Question: I am trying to make my first program. I'm hoping for custom dark mode design, and that requires me to make a custom title bar.
I copied the code for the title bar from someone else, it worked perfectly - custom movable window.
I have carefully merged it with my previous code, though title bar doesn't appear.
Now my guess is I have to call it at the end of my code, but it ends up with errors, as I'm not sure how to properly call it.
Part of code copied from: <URL>
Image:

'''
import sys
from PyQt5 import QtGui, QtCore
from PyQt5.QtGui import QFont
from PyQt5.QtCore import Qt, QPoint
from PyQt5.QtWidgets import QApplication, QWidget, QPushButton, QHBoxLayout, QVBoxLayout, QTextEdit
#fCol = "#e0e0e0"
#bCol = "#212121"
class MainWindow(QWidget):
def __init__(self):
super(MainWindow, self).__init__()
self.layout = QHBoxLayout()
self.textArea = QTextEdit("Lorem ipsum...")
self.layout.addWidget(self.textArea)
self.textArea.setStyleSheet("QTextEdit {color:white;background-color:#212121;border-radius:+16px;}")
self.sans = QFont("Segoe UI",20)
self.textArea.setFont(self.sans)
self.btnLayout = QVBoxLayout()
self.btnLayout.addWidget(QPushButton("Open"))
self.btnLayout.addWidget(QPushButton("Setup"))
self.btnLayout.addWidget(QPushButton("Find"))
self.setStyleSheet("QPushButton {max-width:200px;color:#4fc3f7;background-color:#424242;border:2px solid #4fc3f7;border-radius:16px;font-size:35px;font-weight:bold;}" + "QPushButton:hover {color:#212121;background-color:#4fc3f7;}" + "QPushButton:pressed {color:white;background-color:#212121;border-color:white;}")
self.status = QTextEdit()
self.status.insertPlainText("Successfully loaded" + "
Open a file...")
self.status.setReadOnly(1)
self.status.setStyleSheet("QTextEdit {color:white;background-color:#212121;border-radius:+16px;font-size:14px;max-width:200px;}")
self.btnLayout.addWidget(self.status)
self.layout.addLayout(self.btnLayout)
self.setLayout(self.layout)
#self.setFixedSize(650, 320)
self.setFixedSize(800, 400)
self.setWindowTitle("Py Program")
self.setWindowFlags(QtCore.Qt.FramelessWindowHint)# | QtCore.Qt.WindowStaysOnTopHint)
#self.layout.setContentsMargins(0,0,0,0)
#self.layout.addStretch(-1)
#self.pressing = False
print("MainWindow Loaded")
#self.show()
class MyBar(QWidget):
def __init__(self, parent):
super(MyBar, self).__init__()
self.parent = parent
print(self.parent.width())
self.layout = QHBoxLayout()
self.layout.setContentsMargins(0,0,0,0)
self.title = QLabel("My Own Bar")
btn_size = 35
self.btn_close = QPushButton("x")
self.btn_close.clicked.connect(self.btn_close_clicked)
self.btn_close.setFixedSize(btn_size,btn_size)
self.btn_close.setStyleSheet("background-color: red;")
self.btn_min = QPushButton("-")
self.btn_min.clicked.connect(self.btn_min_clicked)
self.btn_min.setFixedSize(btn_size, btn_size)
self.btn_min.setStyleSheet("background-color: gray;")
self.btn_max = QPushButton("+")
self.btn_max.clicked.connect(self.btn_max_clicked)
self.btn_max.setFixedSize(btn_size, btn_size)
self.btn_max.setStyleSheet("background-color: gray;")
self.title.setFixedHeight(35)
self.title.setAlignment(Qt.AlignCenter)
self.layout.addWidget(self.title)
self.layout.addWidget(self.btn_min)
self.layout.addWidget(self.btn_max)
self.layout.addWidget(self.btn_close)
self.title.setStyleSheet("background-color: black;color: white;")
self.setLayout(self.layout)
self.start = QPoint(0, 0)
self.pressing = False
print("MyBar Loaded")
def resizeEvent(self, QResizeEvent):
super(MyBar, self).resizeEvent(QResizeEvent)
self.title.setFixedWidth(self.parent.width())
def mousePressEvent(self, event):
self.start = self.mapToGlobal(event.pos())
self.pressing = True
def mouseMoveEvent(self, event):
if self.pressing:
self.end = self.mapToGlobal(event.pos())
self.movement = self.end-self.start
self.parent.setGeometry(self.mapToGlobal(self.movement).x(),
self.mapToGlobal(self.movement).y(),
self.parent.width(),
self.parent.height())
self.start = self.end
def mouseReleaseEvent(self, QMouseEvent):
self.pressing = False
def btn_close_clicked(self):
self.parent.close()
def btn_max_clicked(self):
self.parent.showMaximized()
def btn_min_clicked(self):
self.parent.showMinimized()
if __name__ == "__main__":
app = QApplication(sys.argv)
app.setWindowIcon(QtGui.QIcon("icon.png"))
app.setStyleSheet("QWidget {background-color:#424242;border-radius:12px;}")
app.setFont(QFont("Consolas"))
mw = MainWindow()
mw.show()
sys.exit(app.exec_())
'''
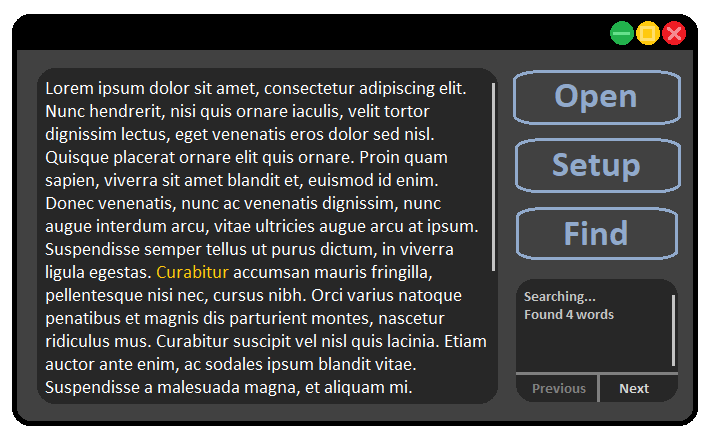
Answer: The problem is that you have not created or placed a Bar() inside the window. You must also restructure your layout so that the titlebar is displayed at the top and your content at the bottom using a QVBoxLayout.
On the other hand I have improved the original titleBar so that it is not necessary to set the parent directly but instead use the window():
'''
import sys
from PyQt5.QtGui import QFont, QIcon
from PyQt5.QtCore import Qt, QPoint
from PyQt5.QtWidgets import QApplication, QWidget, QPushButton, QHBoxLayout, QVBoxLayout, QTextEdit, QLabel
class MainWindow(QWidget):
def __init__(self):
super(MainWindow, self).__init__()
self.setWindowFlags(Qt.FramelessWindowHint)
hlayout = QHBoxLayout()
self.textArea = QTextEdit("Lorem ipsum...")
hlayout.addWidget(self.textArea)
self.textArea.setStyleSheet("QTextEdit {color:white;background-color:#212121;border-radius:+16px;}")
self.sans = QFont("Segoe UI",20)
self.textArea.setFont(self.sans)
self.btnLayout = QVBoxLayout()
self.btnLayout.addWidget(QPushButton("Open"))
self.btnLayout.addWidget(QPushButton("Setup"))
self.btnLayout.addWidget(QPushButton("Find"))
self.setStyleSheet("QPushButton {max-width:200px;color:#4fc3f7;background-color:#424242;border:2px solid #4fc3f7;border-radius:16px;font-size:35px;font-weight:bold;}" + "QPushButton:hover {color:#212121;background-color:#4fc3f7;}" + "QPushButton:pressed {color:white;background-color:#212121;border-color:white;}")
self.status = QTextEdit()
self.status.insertPlainText("Successfully loaded" + "
Open a file...")
self.status.setReadOnly(1)
self.status.setStyleSheet("QTextEdit {color:white;background-color:#212121;border-radius:+16px;font-size:14px;max-width:200px;}")
self.btnLayout.addWidget(self.status)
self.setFixedSize(800, 400)
self.setWindowTitle("Py app")
hlayout.addLayout(self.btnLayout)
custom_titlebar = TitleBar()
lay = QVBoxLayout(self)
lay.addWidget(custom_titlebar)
lay.addLayout(hlayout)
class TitleBar(QWidget):
def __init__(self, parent=None):
super(TitleBar, self).__init__(parent)
self.title = QLabel("My Own Bar")
btn_size = 35
self.btn_close = QPushButton("x")
self.btn_close.clicked.connect(self.btn_close_clicked)
self.btn_close.setFixedSize(btn_size,btn_size)
self.btn_close.setStyleSheet("background-color: red;")
self.btn_min = QPushButton("-")
self.btn_min.clicked.connect(self.btn_min_clicked)
self.btn_min.setFixedSize(btn_size, btn_size)
self.btn_min.setStyleSheet("background-color: gray;")
self.btn_max = QPushButton("+")
self.btn_max.clicked.connect(self.btn_max_clicked)
self.btn_max.setFixedSize(btn_size, btn_size)
self.btn_max.setStyleSheet("background-color: gray;")
self.title.setFixedHeight(35)
self.title.setAlignment(Qt.AlignCenter)
self.title.setStyleSheet("background-color: black;color: white;")
lay = QHBoxLayout(self)
lay.setContentsMargins(0,0,0,0)
lay.addWidget(self.title)
lay.addWidget(self.btn_min)
lay.addWidget(self.btn_max)
lay.addWidget(self.btn_close)
self.pressing = False
self.dragPosition = QPoint()
def resizeEvent(self, QResizeEvent):
super(TitleBar, self).resizeEvent(QResizeEvent)
self.title.setFixedWidth(self.window().width())
def mousePressEvent(self, event):
self.start = event.globalPos()
self.pressing = True
def mouseMoveEvent(self, event):
if self.pressing:
self.end = event.globalPos()
delta = self.end - self.start
self.window().move(self.window().pos() + delta)
self.start = self.end
def mouseReleaseEvent(self, QMouseEvent):
self.pressing = False
def btn_close_clicked(self):
self.window().close()
def btn_max_clicked(self):
self.window().showMaximized()
def btn_min_clicked(self):
self.window().showMinimized()
if __name__ == "__main__":
app = QApplication(sys.argv)
app.setWindowIcon(QIcon("icon.png"))
app.setStyleSheet("QWidget {background-color:#424242;border-radius:12px;}")
app.setFont(QFont("Consolas"))
mw = MainWindow()
mw.show()
sys.exit(app.exec_())
'''
<URL>